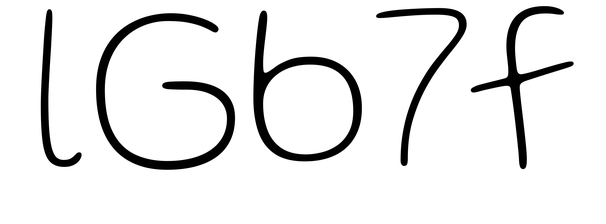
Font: Gluten_Thin